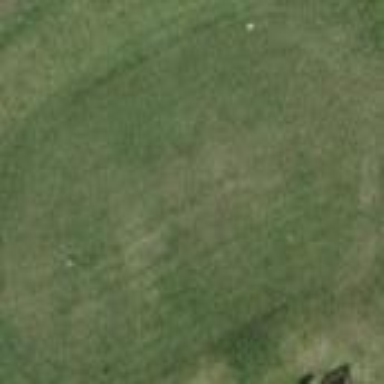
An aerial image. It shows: Golf tee on grassy land.